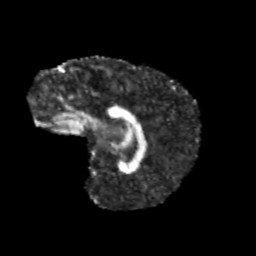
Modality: FA
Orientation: sagittal
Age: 12
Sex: male
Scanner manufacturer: siemens
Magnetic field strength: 3 T
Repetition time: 3.8 s
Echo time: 0.07 s